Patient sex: M
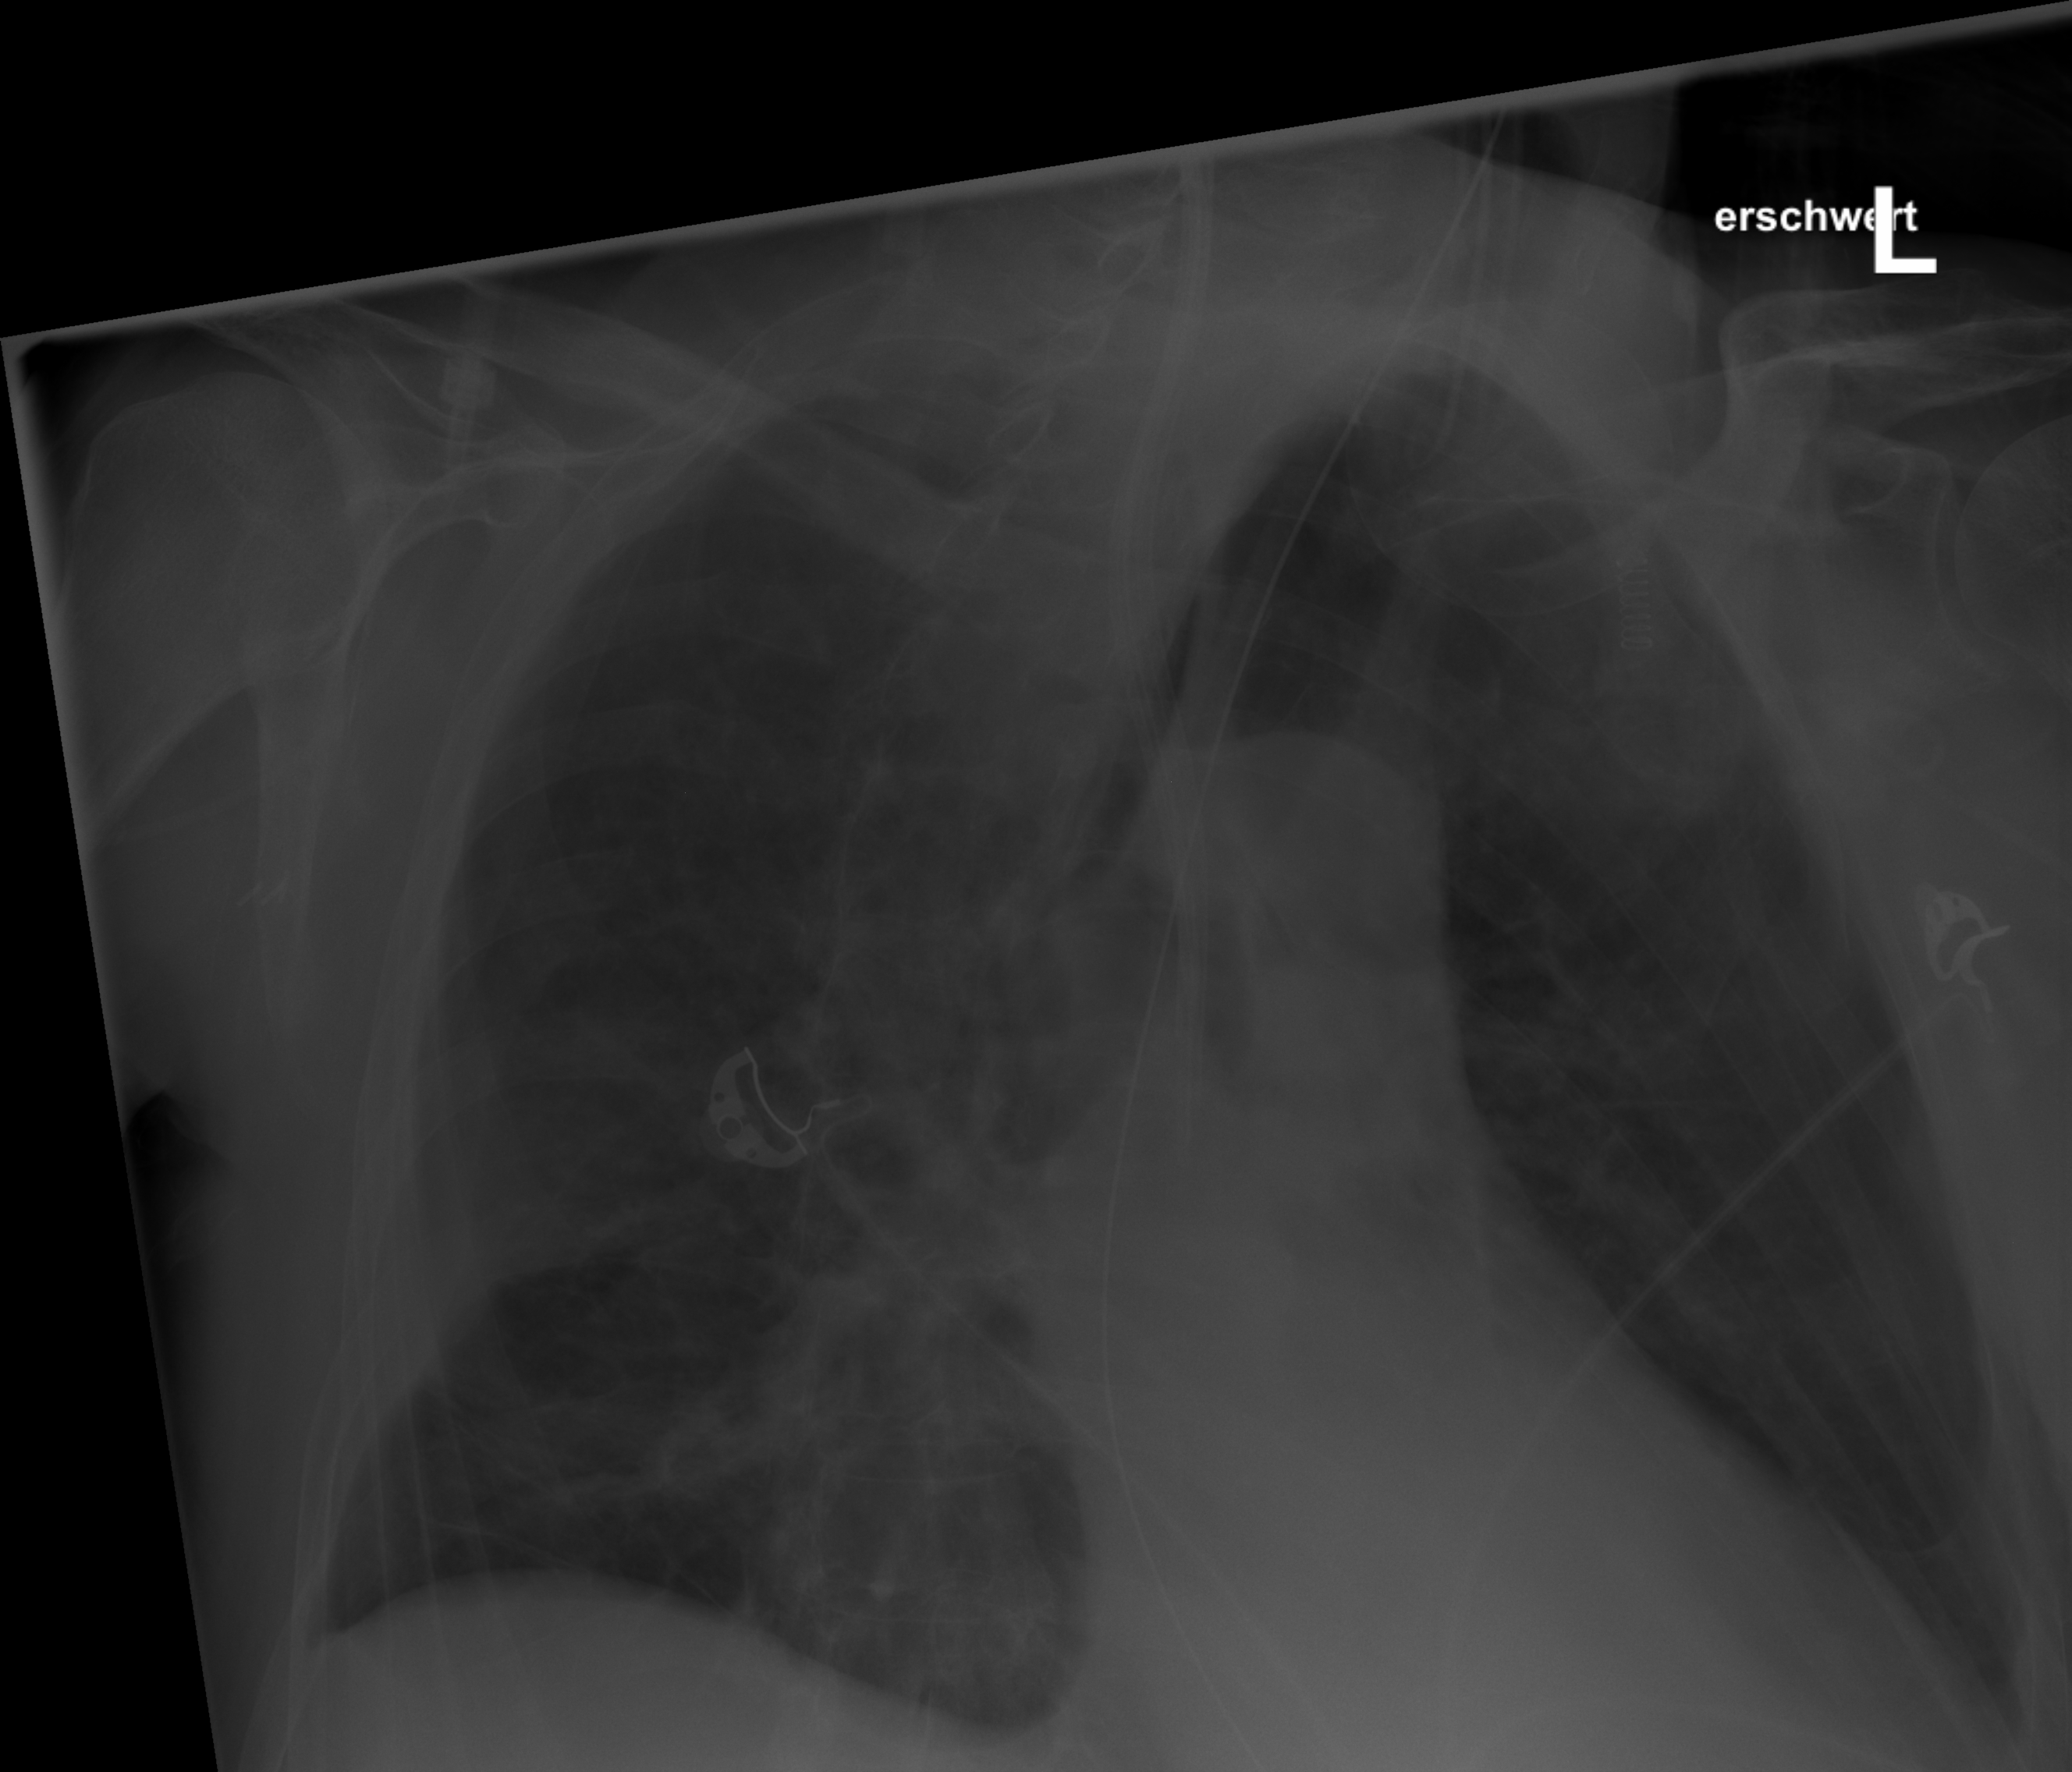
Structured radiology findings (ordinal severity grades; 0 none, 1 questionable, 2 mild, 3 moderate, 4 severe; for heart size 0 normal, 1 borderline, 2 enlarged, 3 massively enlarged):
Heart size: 0
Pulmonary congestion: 0
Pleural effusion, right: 1
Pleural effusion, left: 1
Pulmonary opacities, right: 0
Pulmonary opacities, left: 0
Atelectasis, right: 1
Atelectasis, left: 2